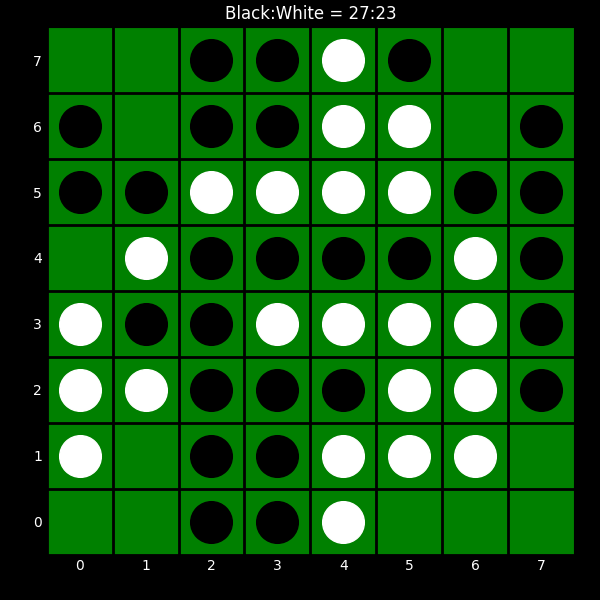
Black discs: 27
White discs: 23